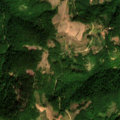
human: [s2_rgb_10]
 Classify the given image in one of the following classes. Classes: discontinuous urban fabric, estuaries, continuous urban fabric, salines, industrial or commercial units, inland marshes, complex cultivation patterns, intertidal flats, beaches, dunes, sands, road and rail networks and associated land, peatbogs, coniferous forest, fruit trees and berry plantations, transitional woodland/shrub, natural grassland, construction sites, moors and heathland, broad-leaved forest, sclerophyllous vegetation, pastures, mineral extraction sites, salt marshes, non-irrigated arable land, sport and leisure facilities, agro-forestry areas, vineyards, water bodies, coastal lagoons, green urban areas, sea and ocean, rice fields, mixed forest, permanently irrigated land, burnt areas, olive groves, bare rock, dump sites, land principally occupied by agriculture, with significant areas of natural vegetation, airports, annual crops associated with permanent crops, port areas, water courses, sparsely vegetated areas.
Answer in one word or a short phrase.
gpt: land principally occupied by agriculture, with significant areas of natural vegetation, broad-leaved forest